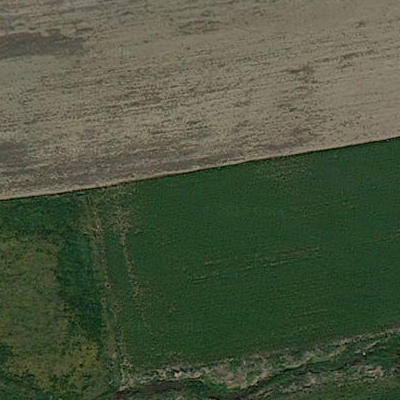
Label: Field